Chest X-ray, AP view. Patient: 38 years old, sex F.
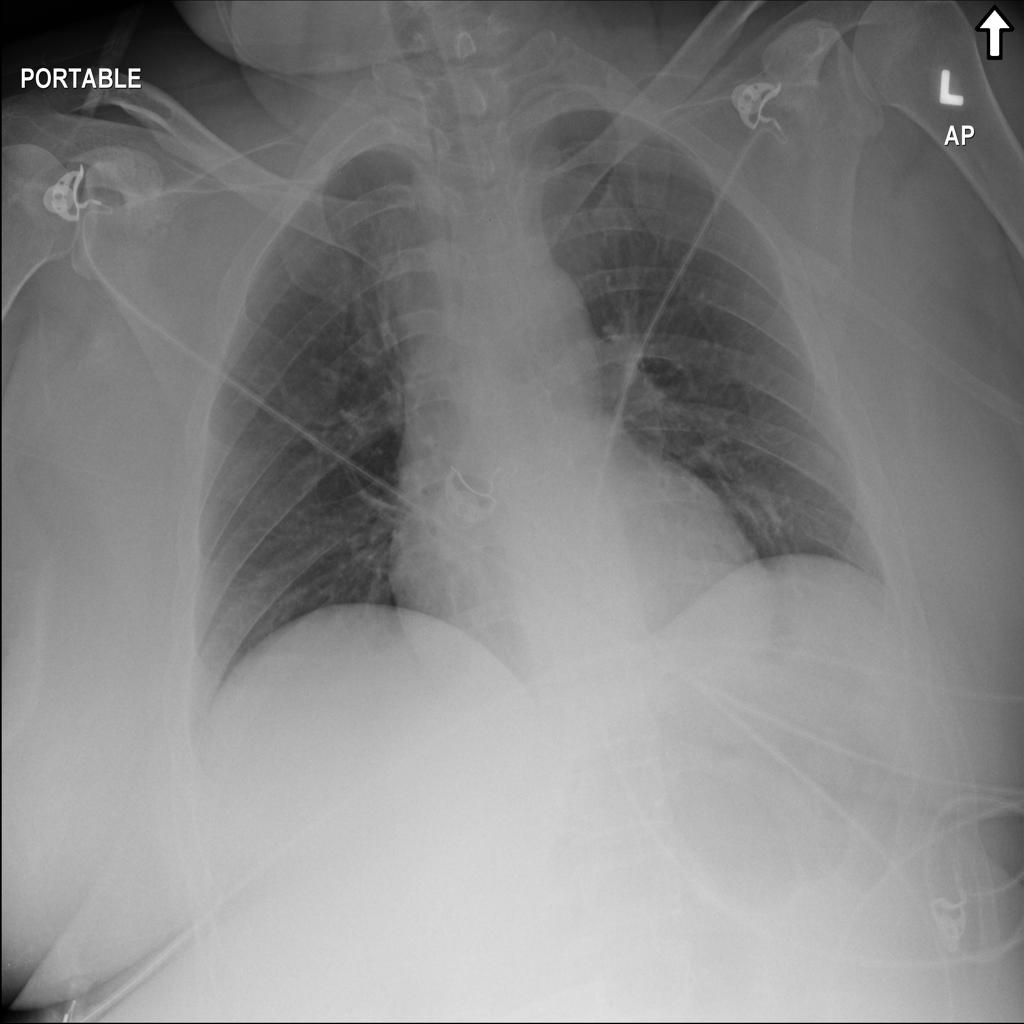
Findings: No Finding